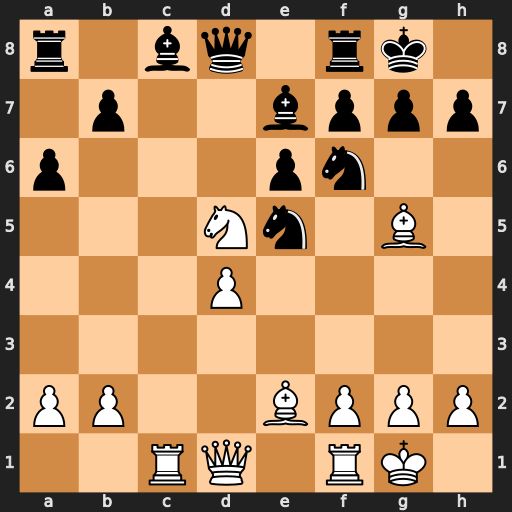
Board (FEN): r1bq1rk1/1p2bppp/p3pn2/3Nn1B1/3P4/8/PP2BPPP/2RQ1RK1
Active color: w
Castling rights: -
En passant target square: -
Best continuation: Nxe7+ Qxe7 dxe5